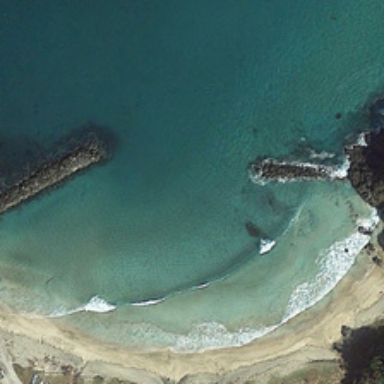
Some green trees and beach are next to a large piece of green ocean .